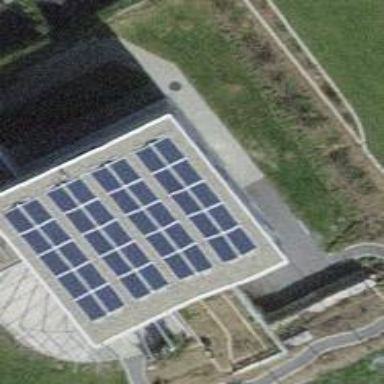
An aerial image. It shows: Solar power generator.